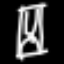
Label: hourglass